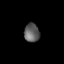
Tissue: lung
Cell type: Myeloid cells
Senescence score: 0.1578
Nuclear area (px): 282
Mean DAPI intensity: 94.11